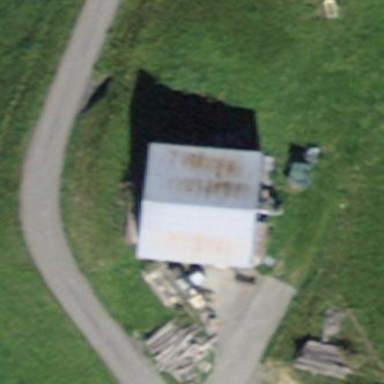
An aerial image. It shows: Rural barn.